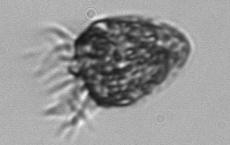
Label: Strombidium_morphotype1